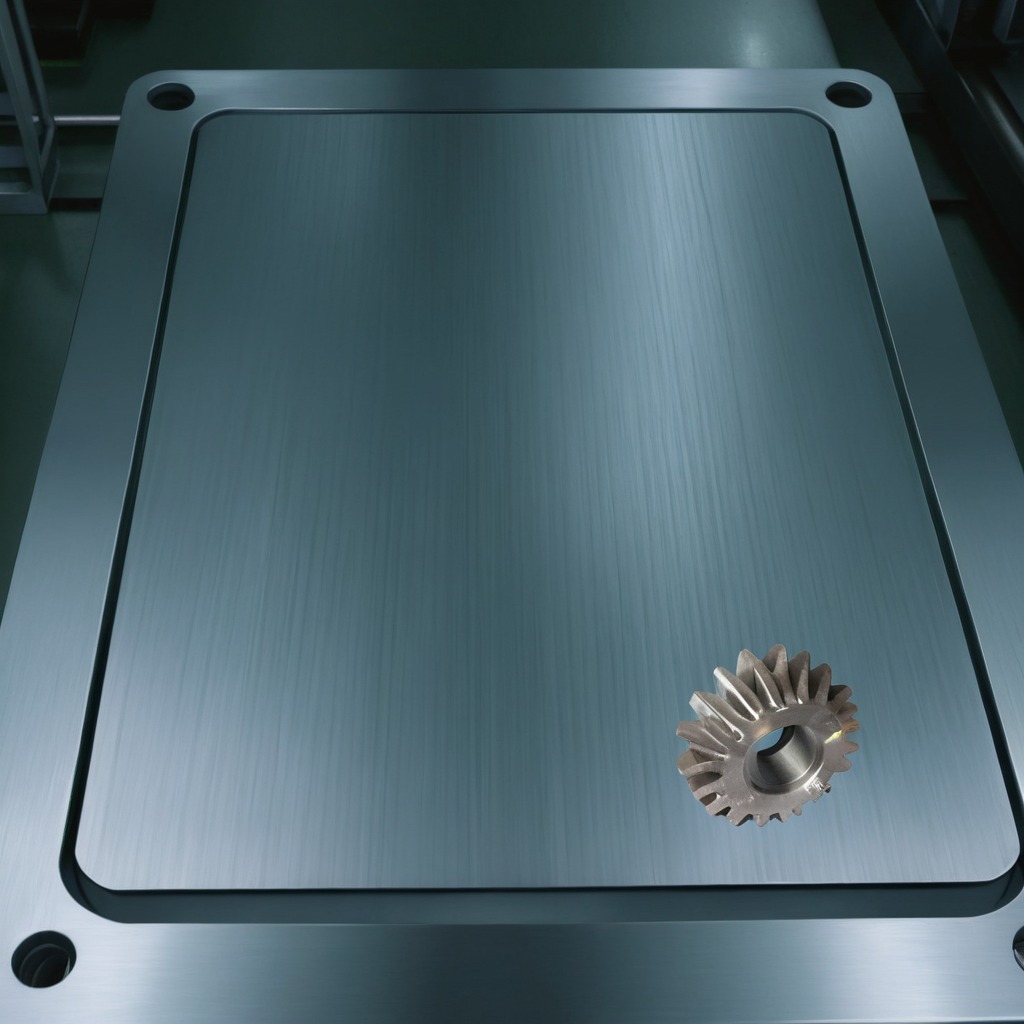
A steel gear with teeth is lying on a metal table in a machine shop under fluorescent lights.